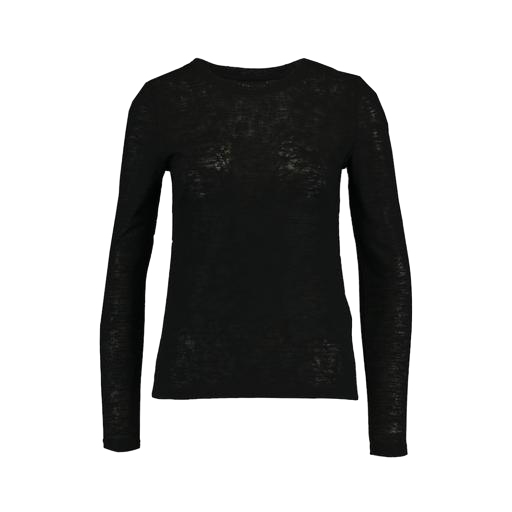
black slub jersey long sleeve, long sleeved sheer t-shirt, long-sleeve t-shirt only macy, white background